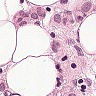
Metastatic tissue present: yes